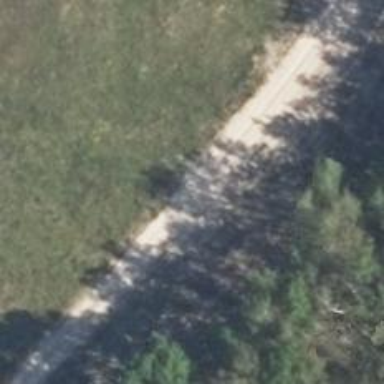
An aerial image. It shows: Sandy track with grade4 tracktype.